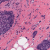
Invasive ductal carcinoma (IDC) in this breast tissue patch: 0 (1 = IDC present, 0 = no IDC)